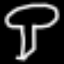
Label: mushroom